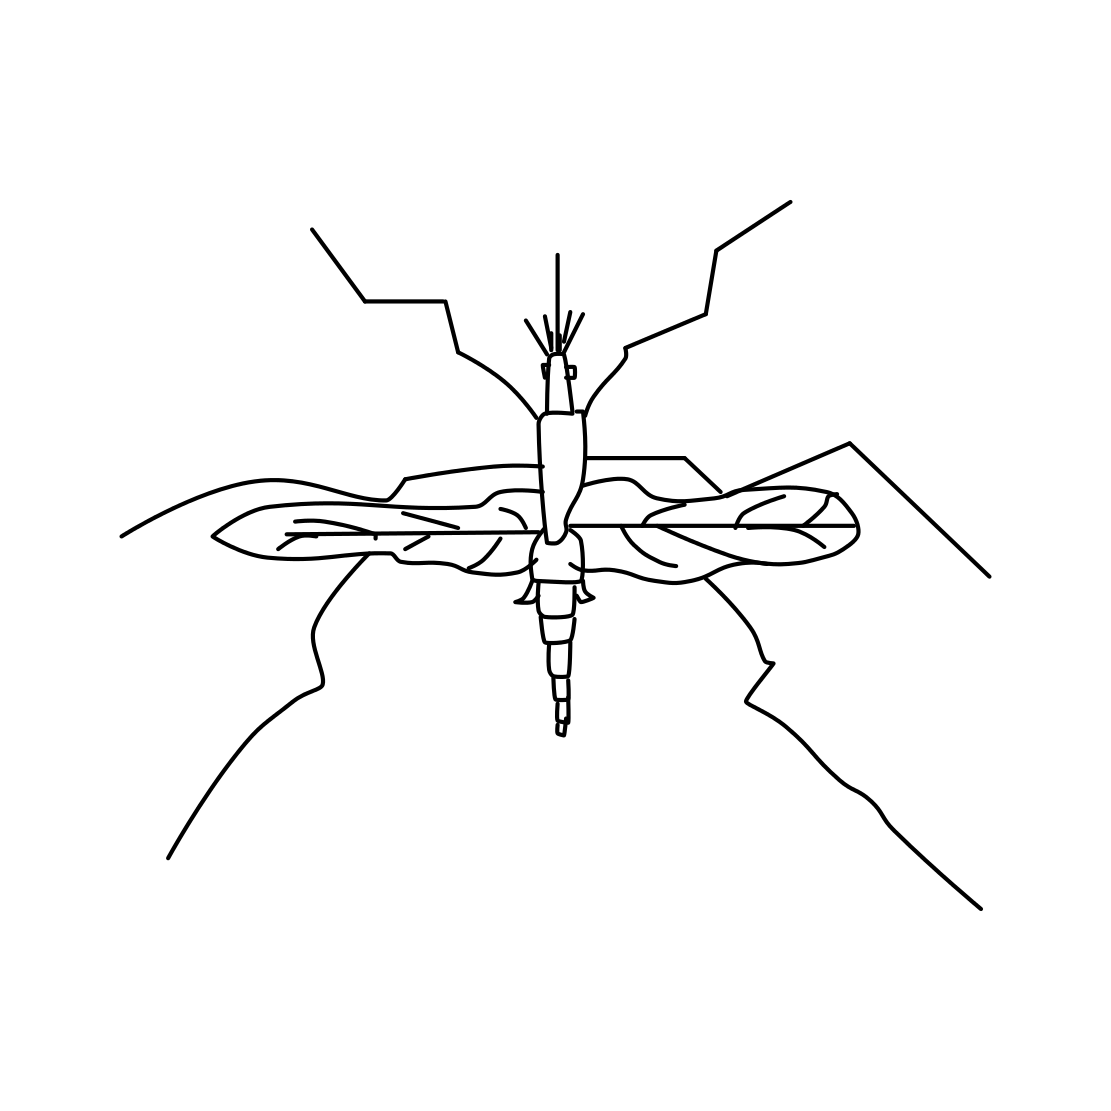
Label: mosquito